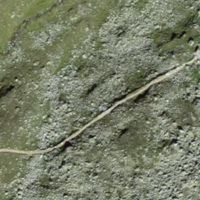
EUNIS habitat code: 26
Species observed at this site:
Oenanthe oenanthe